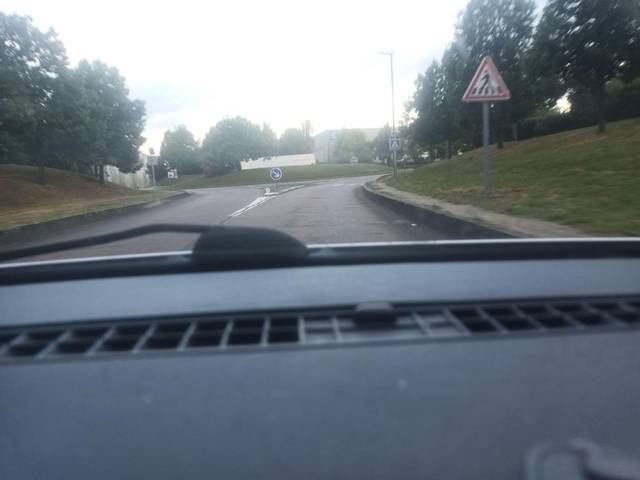
Region: France
Coordinates: 46.739, 4.852